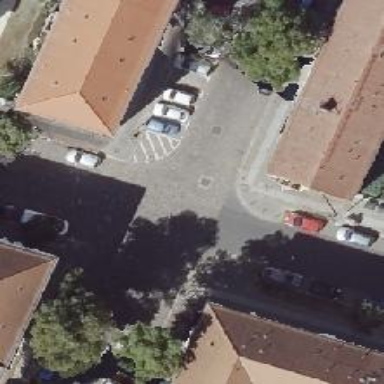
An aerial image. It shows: Residential street with asphalt surface and sidewalks on both sides. The parking is parallel to the street side.